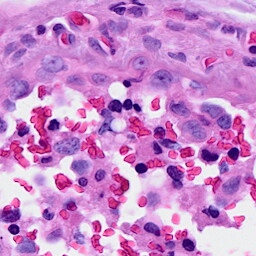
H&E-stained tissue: Breast